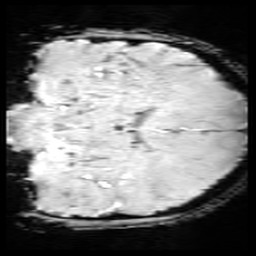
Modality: SWI
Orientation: coronal
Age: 13
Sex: male
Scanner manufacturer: siemens
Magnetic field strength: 3 T
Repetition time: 0.027 s
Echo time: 0.02 s